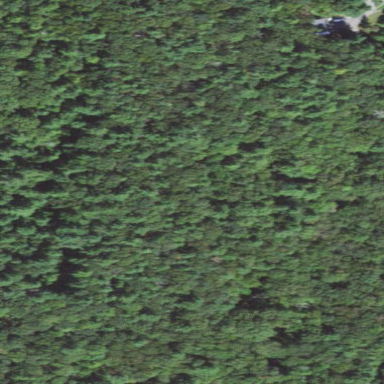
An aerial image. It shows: Needle-leaved woodland.